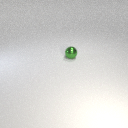
small green metal sphere